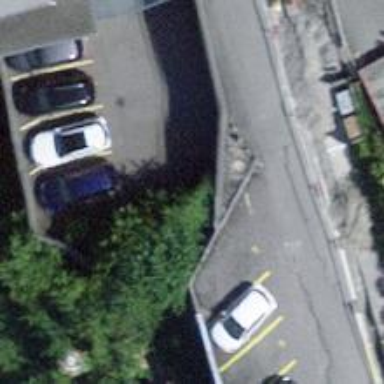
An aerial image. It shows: Asphalt driveway for service vehicles.